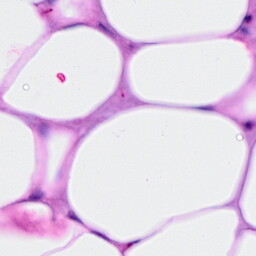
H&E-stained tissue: Breast